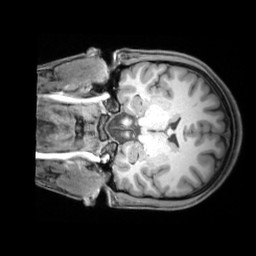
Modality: T1w
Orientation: coronal
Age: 19
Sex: female
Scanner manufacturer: siemens
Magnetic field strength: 3 T
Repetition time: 1.97 s
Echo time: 0.00206 s